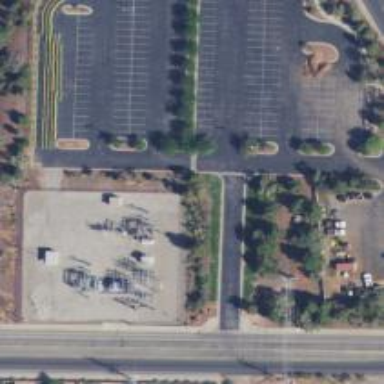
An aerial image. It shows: Distribution level power substation.